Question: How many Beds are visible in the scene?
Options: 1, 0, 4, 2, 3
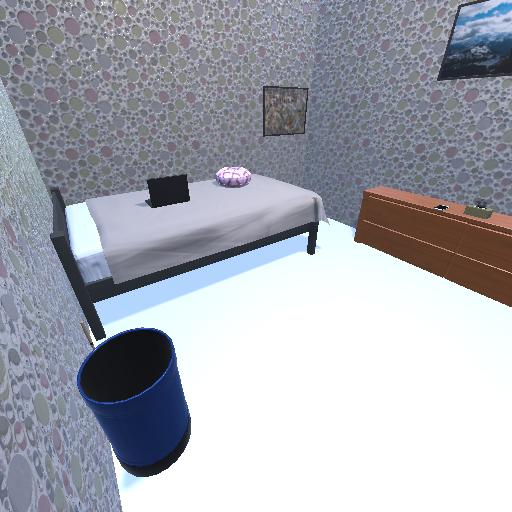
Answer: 1